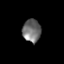
Tissue: lung
Cell type: Fibroblasts
Senescence score: 0.1725
Nuclear area (px): 406
Mean DAPI intensity: 112.704